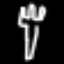
Label: fork